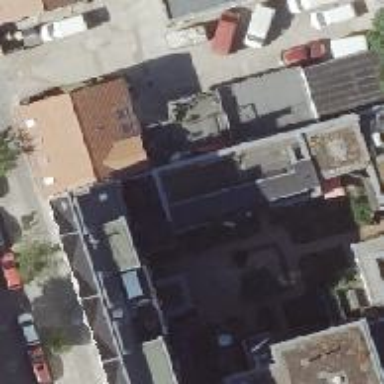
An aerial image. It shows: Industrial building with gabled roof.